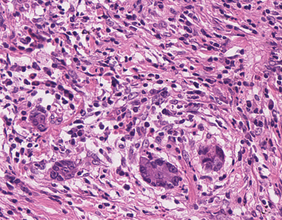
Tumor epithelial tissue: yes
Tumor-associated stroma tissue: yes
Normal tissue: no